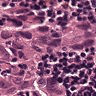
Metastatic tissue present: yes